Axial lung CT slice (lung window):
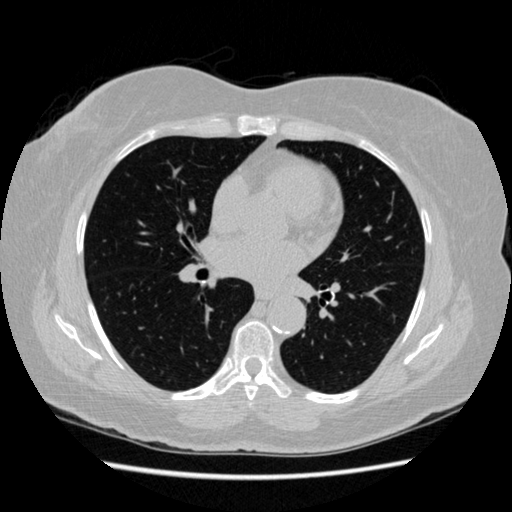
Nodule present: no